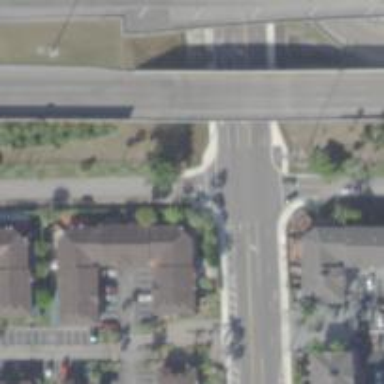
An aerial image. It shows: Asphalt footway with uncontrolled crossing marked by lines.